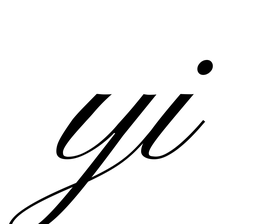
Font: PinyonScript-Regular